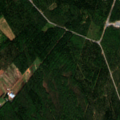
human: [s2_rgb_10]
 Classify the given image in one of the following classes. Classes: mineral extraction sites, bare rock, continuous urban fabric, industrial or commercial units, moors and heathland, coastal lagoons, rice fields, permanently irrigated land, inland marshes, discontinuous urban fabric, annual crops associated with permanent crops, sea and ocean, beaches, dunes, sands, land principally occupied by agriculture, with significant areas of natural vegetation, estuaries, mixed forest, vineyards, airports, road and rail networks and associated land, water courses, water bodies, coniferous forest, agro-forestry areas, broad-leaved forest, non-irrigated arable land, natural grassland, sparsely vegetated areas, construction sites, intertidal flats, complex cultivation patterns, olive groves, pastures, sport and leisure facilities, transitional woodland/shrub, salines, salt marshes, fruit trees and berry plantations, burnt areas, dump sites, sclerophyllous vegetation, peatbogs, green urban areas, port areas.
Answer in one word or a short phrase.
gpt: land principally occupied by agriculture, with significant areas of natural vegetation, coniferous forest, mixed forest